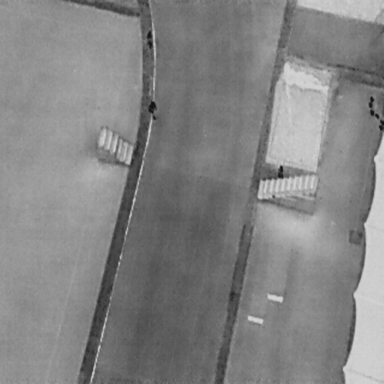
There are three People in the infrared image.